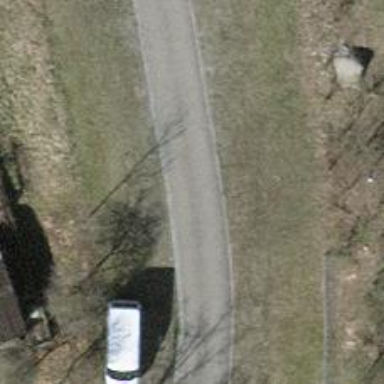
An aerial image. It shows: Service road with paved surface.